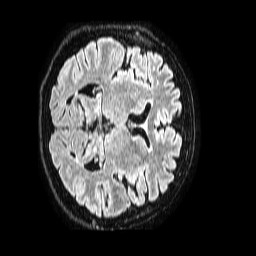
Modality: FLAIR
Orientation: axial
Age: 60
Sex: female
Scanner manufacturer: philips
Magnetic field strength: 1.5 T
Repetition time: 4.8 s
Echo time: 0.3 s